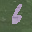
Label: 6